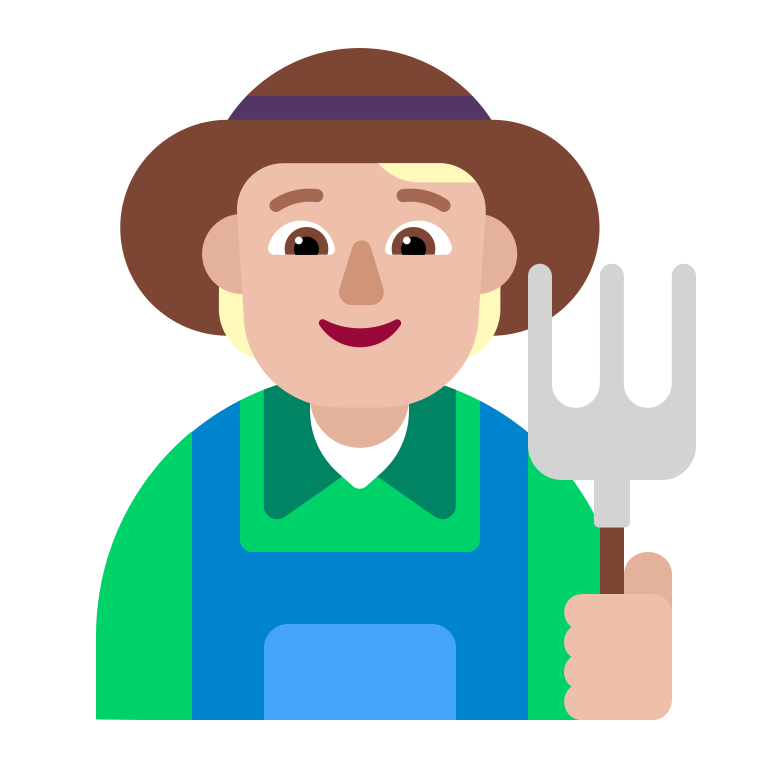
farmer flat  light